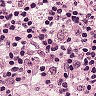
Metastatic tissue present: no